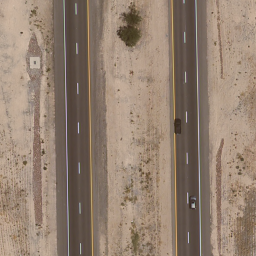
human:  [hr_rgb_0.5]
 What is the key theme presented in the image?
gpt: freeway